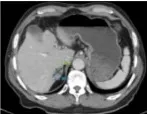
March 2022.
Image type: radiology (ct)